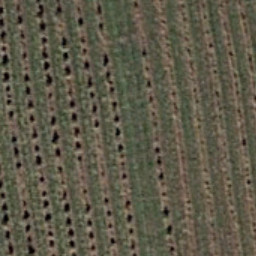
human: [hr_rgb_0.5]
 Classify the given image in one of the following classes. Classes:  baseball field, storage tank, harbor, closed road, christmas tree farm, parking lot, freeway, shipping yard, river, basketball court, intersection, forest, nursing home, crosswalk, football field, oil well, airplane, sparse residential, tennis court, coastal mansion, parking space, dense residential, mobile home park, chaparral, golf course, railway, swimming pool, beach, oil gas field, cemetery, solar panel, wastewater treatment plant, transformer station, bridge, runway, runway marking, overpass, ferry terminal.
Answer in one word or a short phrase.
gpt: christmas tree farm